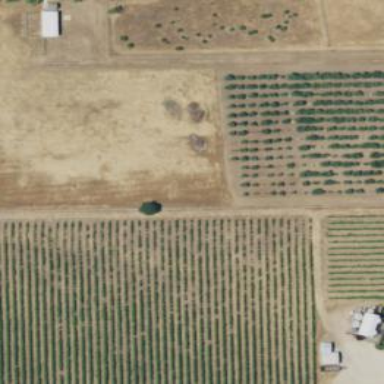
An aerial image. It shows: Vineyard growing grapes.